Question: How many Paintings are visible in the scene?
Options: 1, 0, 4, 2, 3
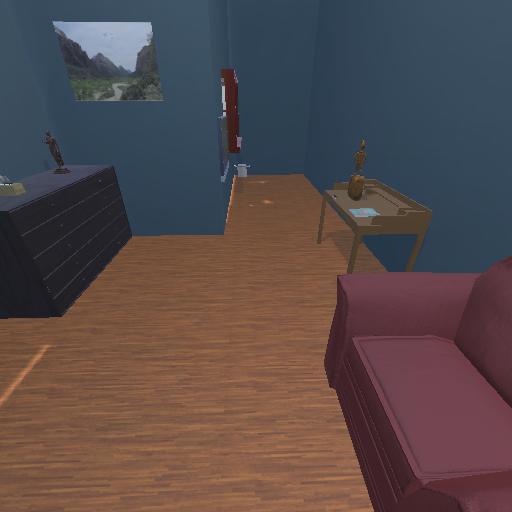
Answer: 1